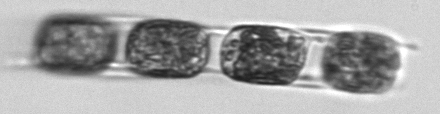
Label: Hemiaulus